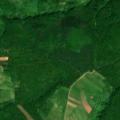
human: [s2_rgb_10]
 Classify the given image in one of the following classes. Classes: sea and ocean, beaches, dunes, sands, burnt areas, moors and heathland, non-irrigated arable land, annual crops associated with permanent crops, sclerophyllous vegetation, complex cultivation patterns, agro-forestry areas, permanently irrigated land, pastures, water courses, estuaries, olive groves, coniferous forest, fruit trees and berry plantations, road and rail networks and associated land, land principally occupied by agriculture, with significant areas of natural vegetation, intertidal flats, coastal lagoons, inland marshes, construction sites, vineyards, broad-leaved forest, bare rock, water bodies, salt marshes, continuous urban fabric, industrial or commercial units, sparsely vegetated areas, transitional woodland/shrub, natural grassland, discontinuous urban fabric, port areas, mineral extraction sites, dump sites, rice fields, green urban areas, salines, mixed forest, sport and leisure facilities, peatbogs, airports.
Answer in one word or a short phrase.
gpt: non-irrigated arable land, complex cultivation patterns, broad-leaved forest, mixed forest